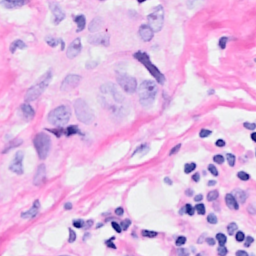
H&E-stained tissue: Breast